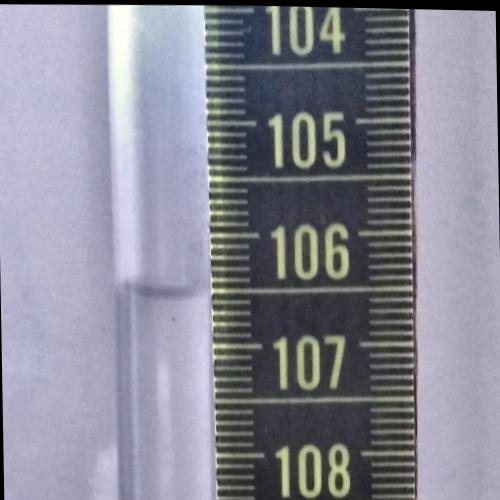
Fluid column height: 106.5 cm